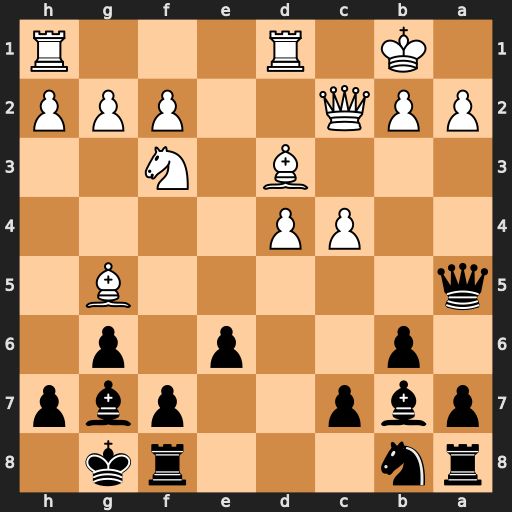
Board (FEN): rn3rk1/pbp2pbp/1p2p1p1/q5B1/2PP4/3B1N2/PPQ2PPP/1K1R3R
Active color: b
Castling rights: -
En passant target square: -
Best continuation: Bxf3 gxf3 Qxg5